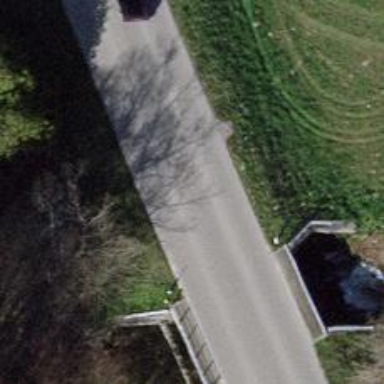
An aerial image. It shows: Tertiary road passing over bridge.